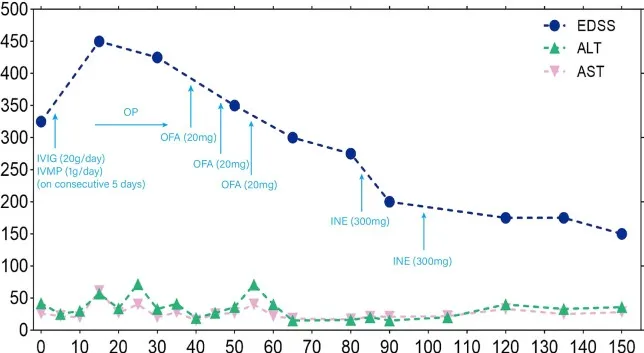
Timeline of disease disability course and different treatment regimes. The x-axis indicates the number of days after admission. The left y-axis indicates ALT (IU/. And AST (IU/. The right y-axis also indicated EDSS score. ALT: normal values < 40 IU/L ml; AST: normal values < 35 IU/L; EDSS is used to quantify the level of disability in NMOSD, ranging from 0 to 10, with higher scores representing increasing levels of disability; IVIG: 0.4 g/kg intravenous immunoglobulins daily for 5 days; IVMP, intravenous methylprednisolone 1000 mg for 5 consecutive days, followed by oral prednisone (1 mg/kg) with a weekly reduction of 5 mg. Throughout the entire immunotherapy process, ALT and AST showed some fluctuations without significant elevation. There was no clinical improvement after receiving IVMP and IVIG, and the EDSS score worsened to 9 on day 15 from admission. Ofatumumab was subcutaneously injection on days 39, 46, 53 (20 mg per dose) from admission; inebilizumab was intravenously infusion on days 83, 90 (300 mg per dose) from admission. After receiving ofatumumab and inebilizumab treatments, there was a gradual improvement in symptoms, and the EDSS score changed from 9 to 3. ALT, aspartate aminotransferase; AST, alanine aminotransferase; IVMP, intravenous methylprednisolone; IVIG, intravenous immunoglobulin; OP, oral prednisone; OFA, Ofatumumab; INE, inebilizumab; EDSS, Expanded Disability Status Scale.
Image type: chart (chart)